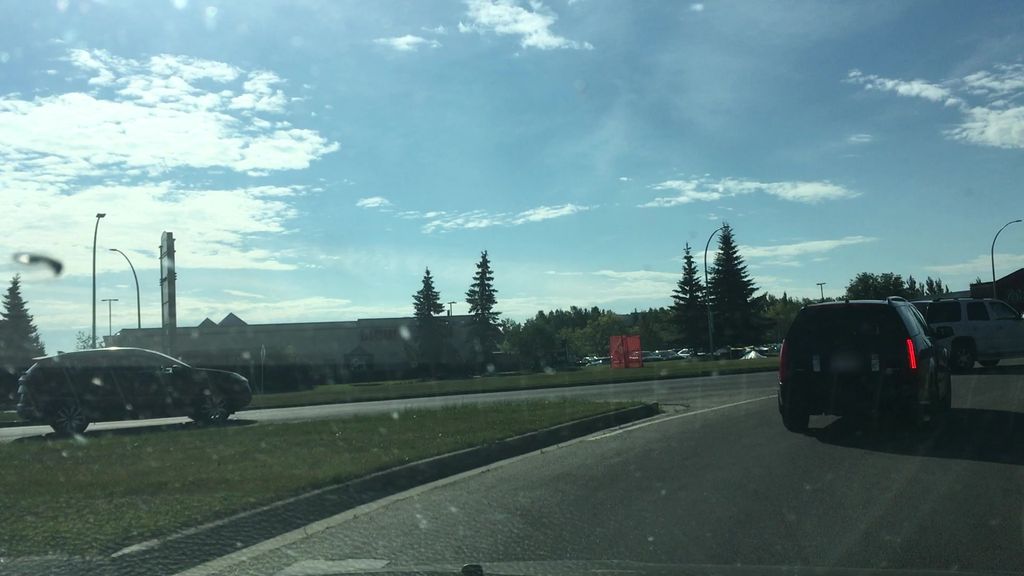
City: edmonton